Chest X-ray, PA view. Patient: 57 years old, sex M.
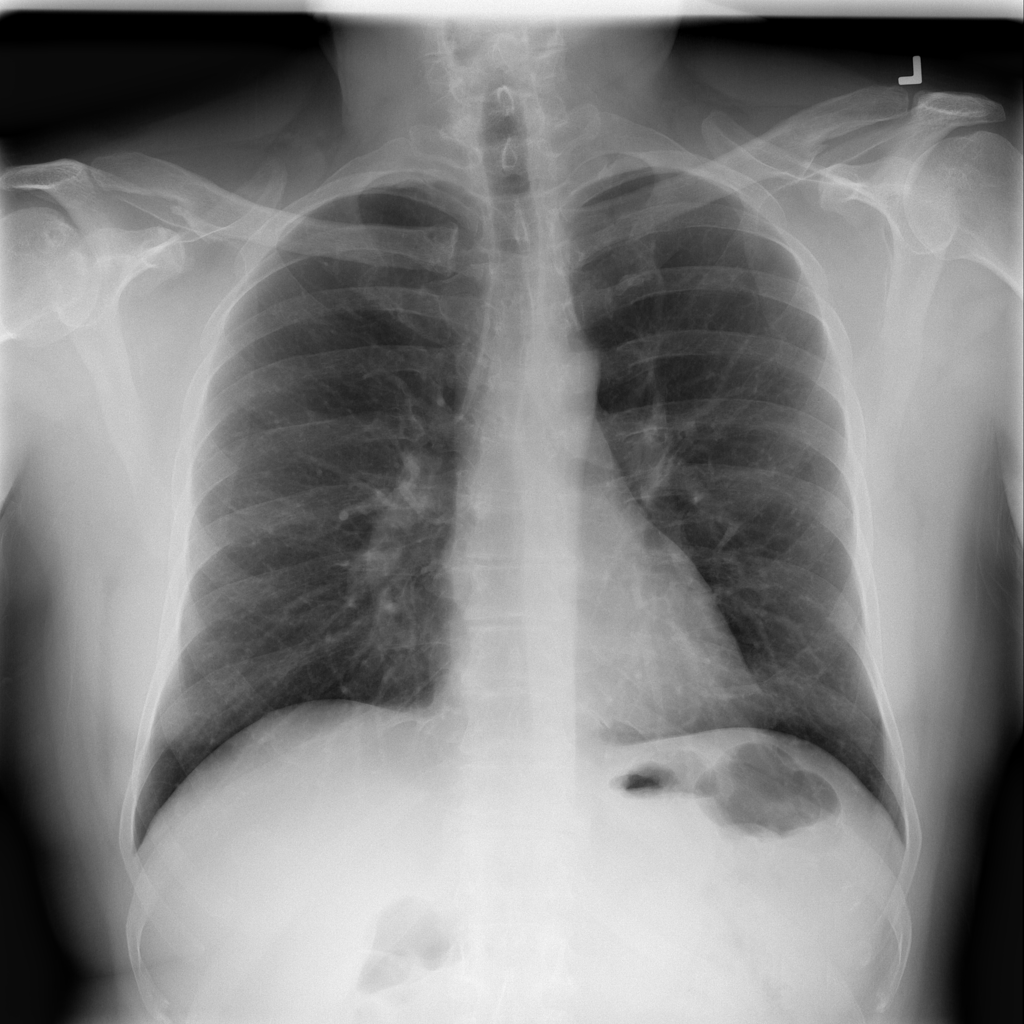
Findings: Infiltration